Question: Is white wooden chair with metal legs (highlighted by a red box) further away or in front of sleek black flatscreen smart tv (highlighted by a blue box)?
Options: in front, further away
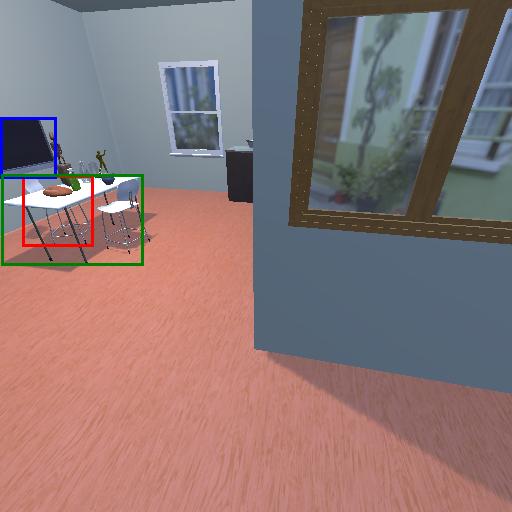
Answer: in front